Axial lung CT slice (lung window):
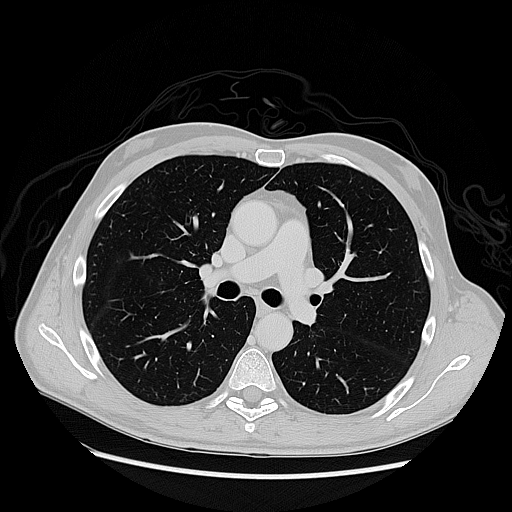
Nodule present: no